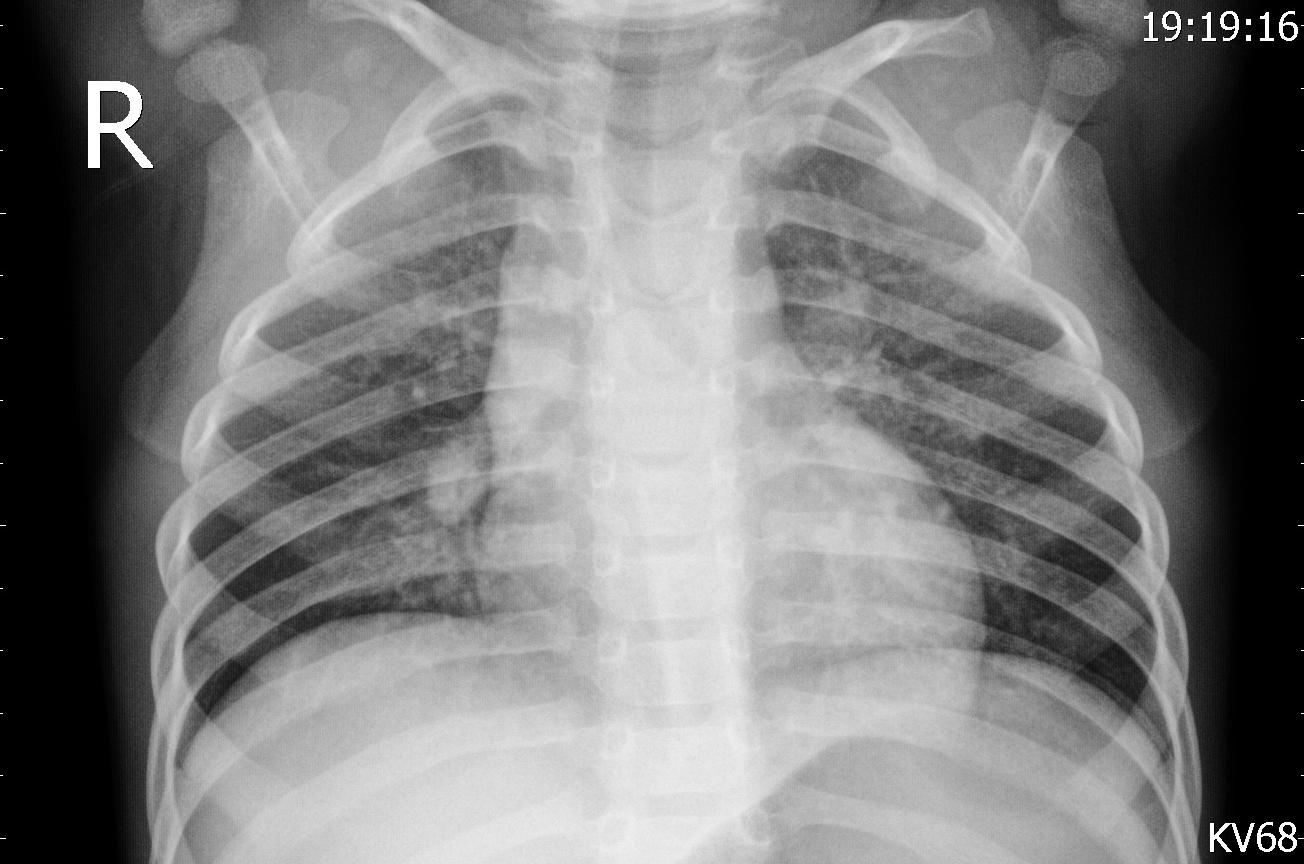
Diagnosis: PNEUMONIA